Question: I am trying to draw lines using WPF and c# and Facing the below problem.
Imaging I have to draw a line with fixed length, I need to rotate this line with the given angle. suppose 45 degree.
But the condition is I should rotate this from center point.
I am attaching the image for clean understanding.

Can any one please help me to write a C# program.
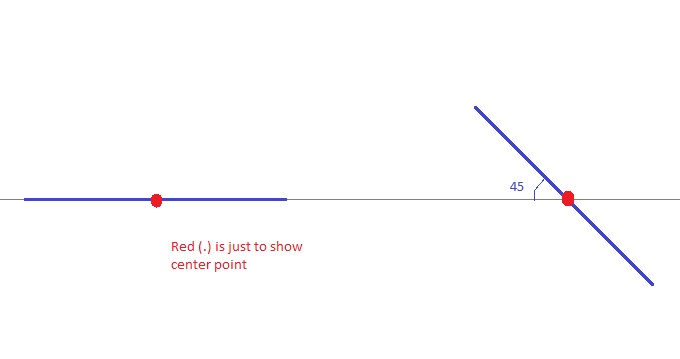
Answer: To rotate the line by a custom angle, apply a <URL> property to '0.5 0.5' to rotate around center point.
'''
<Grid Width="200" Height="200">
<Line X1="0" Y1="0" X2="1" Y2="0" Stretch="Uniform" Stroke="Blue" StrokeThickness="2" RenderTransformOrigin="0.5 0.5">
<Line.RenderTransform>
<RotateTransform Angle="45" />
</Line.RenderTransform>
</Line>
</Grid>
'''
If the angle is fixed (e.g. always the same), you can calculate coordinates of the start and end points, and draw a diagonal line without using transform:
'''
<Line X1="0" Y1="0" X2="200" Y2="200" Stroke="Blue" StrokeThickness="2" />
'''